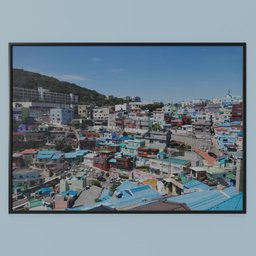
Label: decoration